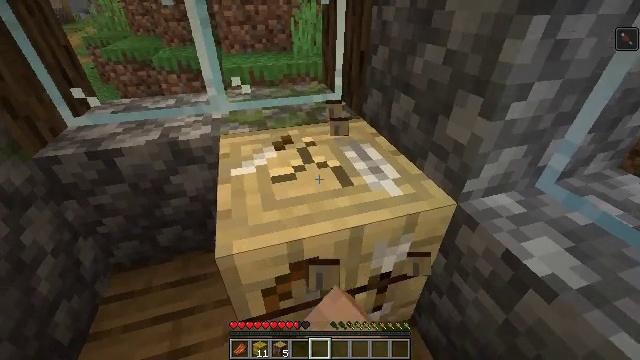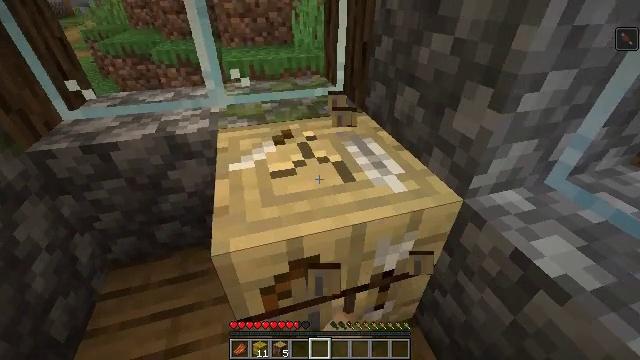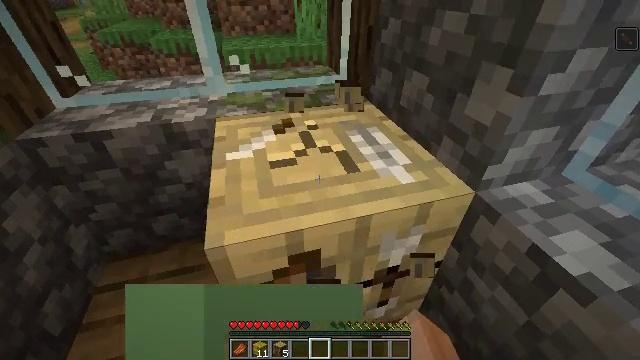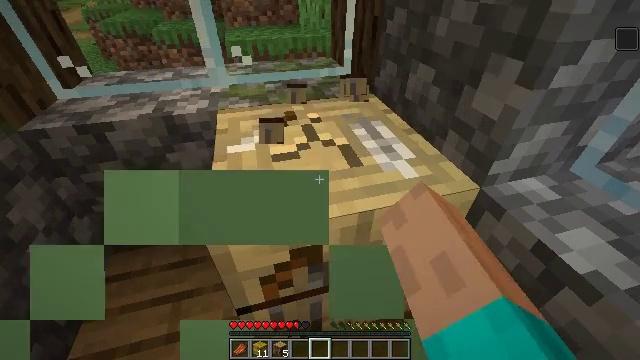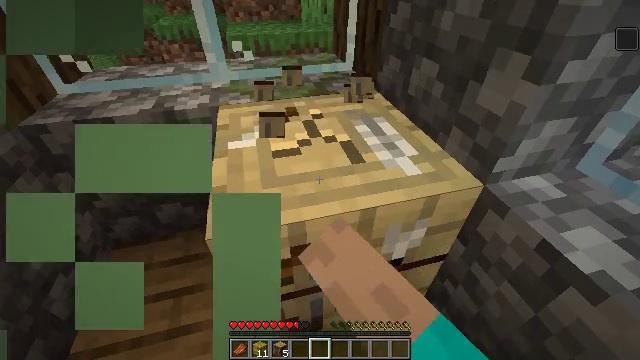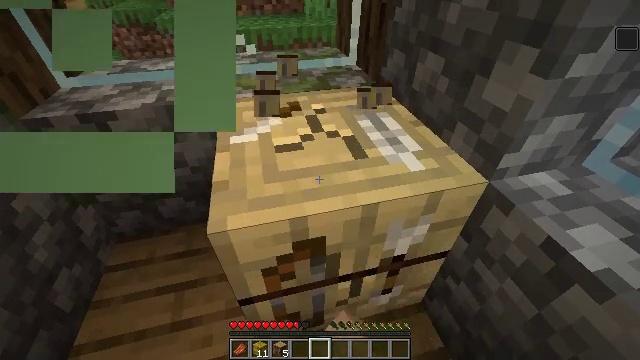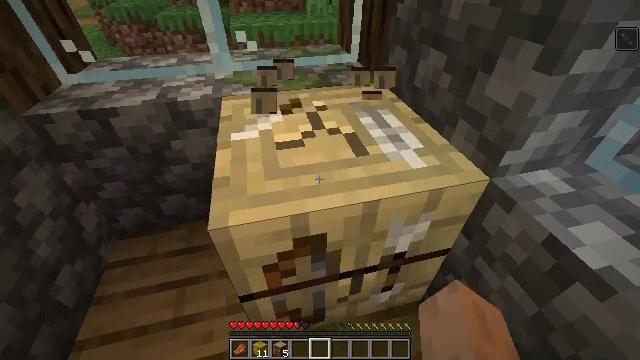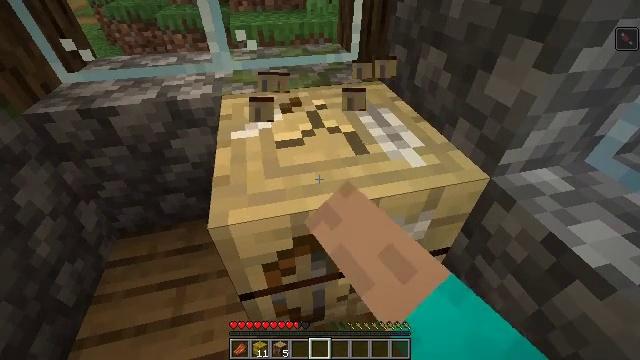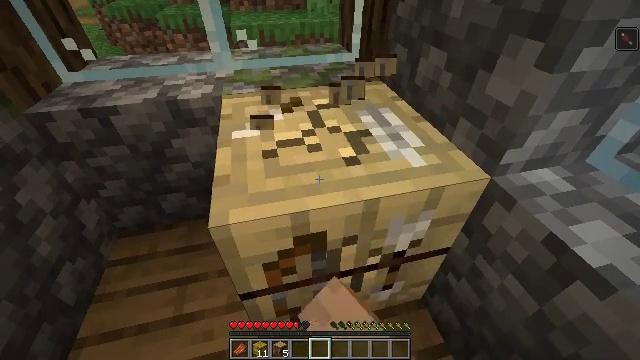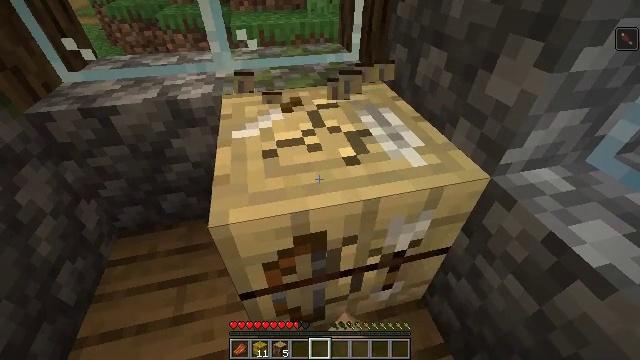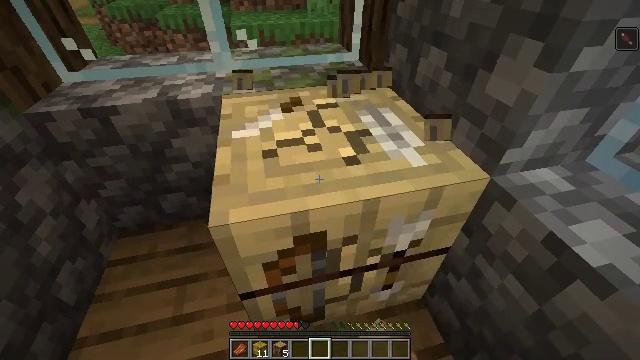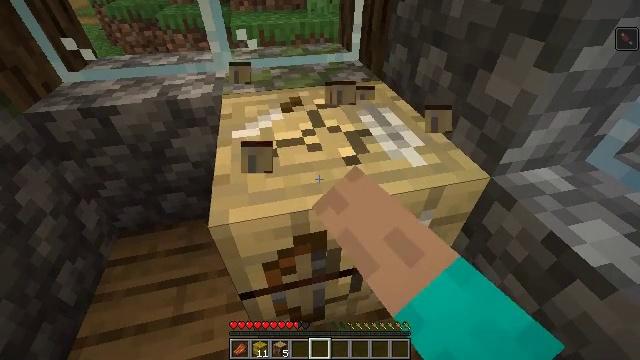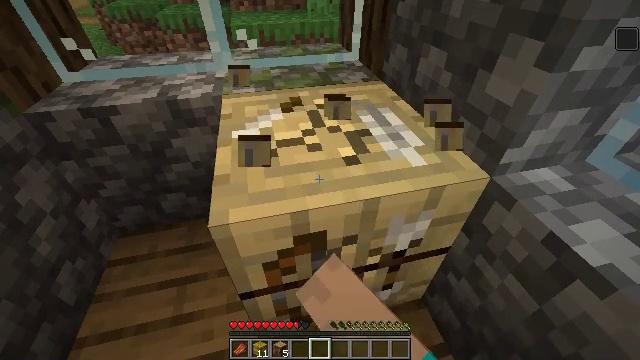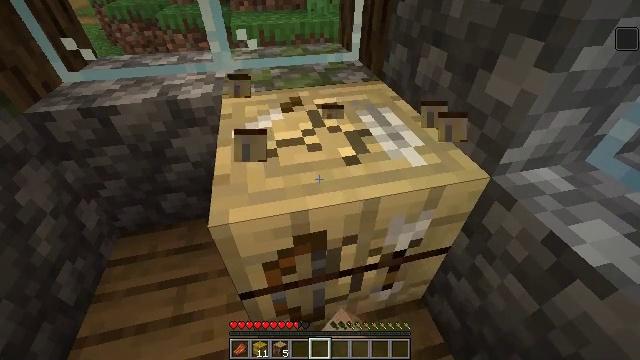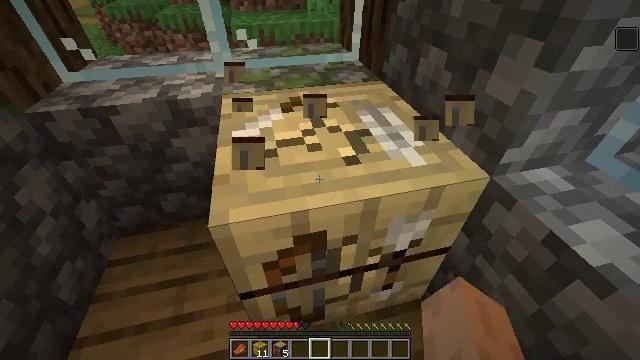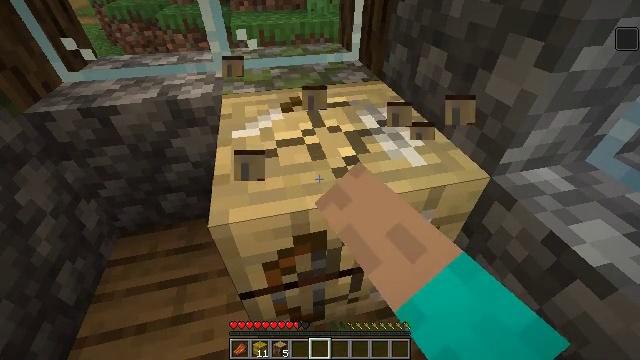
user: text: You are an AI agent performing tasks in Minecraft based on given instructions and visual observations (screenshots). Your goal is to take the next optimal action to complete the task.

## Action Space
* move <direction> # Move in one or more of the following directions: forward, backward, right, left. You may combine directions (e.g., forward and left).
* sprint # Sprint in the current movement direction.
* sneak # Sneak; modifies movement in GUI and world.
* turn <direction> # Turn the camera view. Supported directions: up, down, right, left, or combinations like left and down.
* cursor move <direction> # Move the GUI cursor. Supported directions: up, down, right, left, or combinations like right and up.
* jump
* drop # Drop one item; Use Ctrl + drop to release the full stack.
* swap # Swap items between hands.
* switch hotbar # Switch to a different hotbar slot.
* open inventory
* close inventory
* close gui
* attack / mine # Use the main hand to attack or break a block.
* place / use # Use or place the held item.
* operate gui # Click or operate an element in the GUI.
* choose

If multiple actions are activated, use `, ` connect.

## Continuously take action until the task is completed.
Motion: motion action
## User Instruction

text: Mine block fletching table.
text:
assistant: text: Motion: attack / mine
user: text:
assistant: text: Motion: turn down, attack / mine
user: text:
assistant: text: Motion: turn down, attack / mine
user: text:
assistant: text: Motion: attack / mine
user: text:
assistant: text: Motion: attack / mine
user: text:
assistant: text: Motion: attack / mine
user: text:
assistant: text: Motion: attack / mine
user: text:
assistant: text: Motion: attack / mine
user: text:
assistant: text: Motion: attack / mine
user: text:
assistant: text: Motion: attack / mine
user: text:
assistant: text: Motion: attack / mine
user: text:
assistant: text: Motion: attack / mine
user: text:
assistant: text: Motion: attack / mine
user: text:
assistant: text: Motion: attack / mine
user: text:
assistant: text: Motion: attack / mine
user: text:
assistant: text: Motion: attack / mine
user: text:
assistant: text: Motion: attack / mine
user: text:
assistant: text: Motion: attack / mine
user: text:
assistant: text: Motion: attack / mine
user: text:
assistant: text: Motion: attack / mine
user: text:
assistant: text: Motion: attack / mine
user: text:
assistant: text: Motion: attack / mine
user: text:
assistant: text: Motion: attack / mine
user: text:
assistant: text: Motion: attack / mine
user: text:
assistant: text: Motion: attack / mine
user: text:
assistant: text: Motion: attack / mine
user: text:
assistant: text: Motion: attack / mine
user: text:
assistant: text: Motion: attack / mine
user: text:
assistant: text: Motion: attack / mine
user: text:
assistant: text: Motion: attack / mine